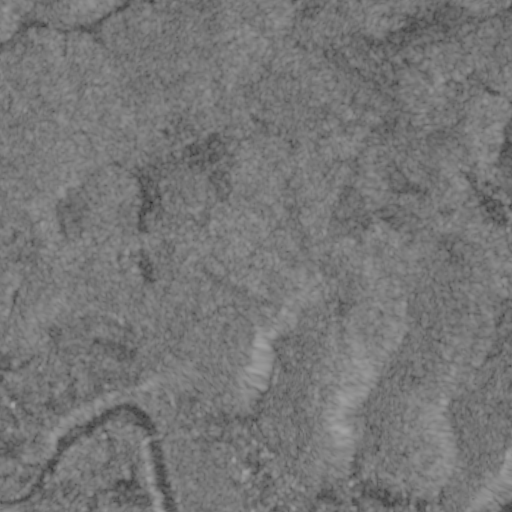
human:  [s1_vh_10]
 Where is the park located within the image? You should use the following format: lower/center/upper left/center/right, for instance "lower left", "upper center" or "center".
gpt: The park is located in the lower left of the image.
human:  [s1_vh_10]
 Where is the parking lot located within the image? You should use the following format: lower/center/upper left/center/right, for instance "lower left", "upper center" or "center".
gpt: The parking lot is located in the lower left of the image.
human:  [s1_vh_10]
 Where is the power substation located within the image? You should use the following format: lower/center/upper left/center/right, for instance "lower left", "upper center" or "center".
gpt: The power substation is located in the lower center of the image.
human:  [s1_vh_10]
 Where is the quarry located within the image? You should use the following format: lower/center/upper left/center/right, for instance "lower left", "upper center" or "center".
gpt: There is no quarry in the image.

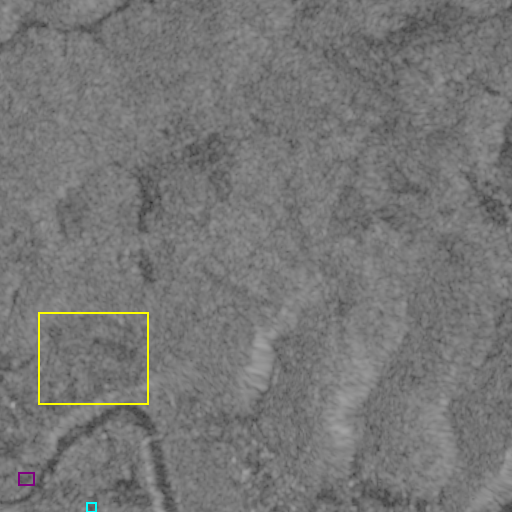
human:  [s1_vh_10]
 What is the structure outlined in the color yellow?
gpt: The structure outlined in yellow is a crop field.
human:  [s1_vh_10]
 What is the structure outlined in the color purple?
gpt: The structure outlined in purple is a park.
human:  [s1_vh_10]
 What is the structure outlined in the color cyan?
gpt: The structure outlined in cyan is a parking lot.
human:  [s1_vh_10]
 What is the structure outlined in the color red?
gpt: There is no red outline.